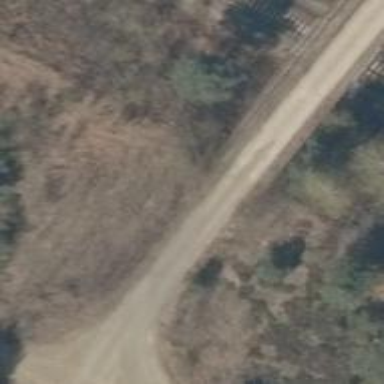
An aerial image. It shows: Concrete track with bridge. The track is of grade1 tracktype.